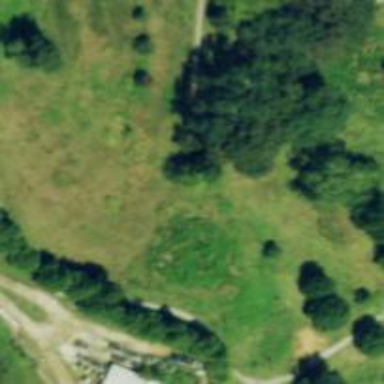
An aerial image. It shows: Bunker on golf course.